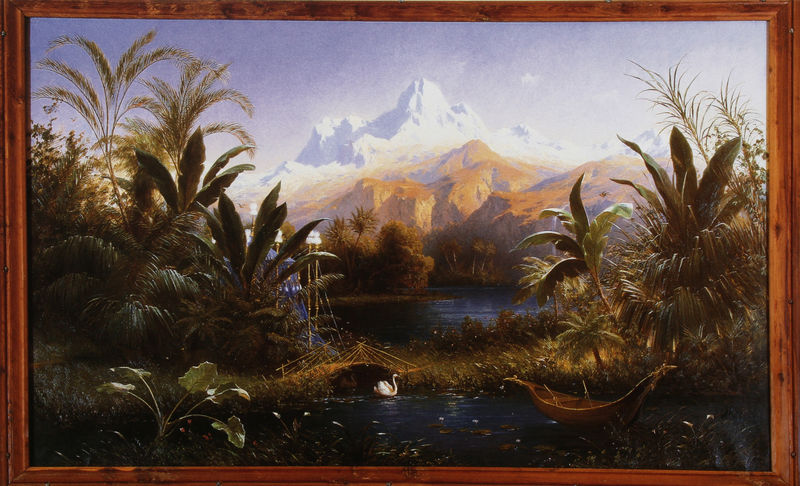
Titel: Supraporte, Bergwelt des Himalaja
Künstler: Julius Lange
Standort: Schachen
Institution: Königshaus
Schlagwörter: berg, blau, blätter, felsen, gemälde, himmel, meer, schatten, vogel, wasser, weiß, fluss, grün, landschaft, ocker, see, ufer, äste, blume, blumen, braun, holz, lampen, laterne, laternen, licht, orange, schwarz, zeichnung, blüten, eis, gras, rot, schnee, tiere, wiese, beige, rahmen, bild, öl, gräser, halme, hügel, natur, schilf, weite, zweige, brücke, büsche, gewässer, sonne, sträucher, insel, blatt, pflanzen, boot, kahn, ruder, sommer, ente, schwan, ansicht, berge, fels, gebirge, gipfel, gletscher, vegetation, amerika, romantik, steg, palmwedel, wedel, bedecken, exotik, exotisch, abendstimmung, panorama, südsee, kanu, geheimnis, stengel, asien, sumpf, entwurf, reise, märchen, seerosen, bambus, palmen, schneebedeckt, phantasie, abendlicht, zelt, inseln, schiffchen, bott, gondel, dschungel, exotismus, wee, idylisch, tropisch, schneee, gehrung, entdeckung, kilimandscharo, klitterung, schwann, mount